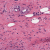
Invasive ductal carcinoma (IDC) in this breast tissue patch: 0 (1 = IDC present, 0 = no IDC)